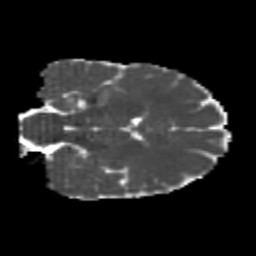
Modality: MD
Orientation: coronal
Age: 20
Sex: female
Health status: healthy
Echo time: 0.074 s